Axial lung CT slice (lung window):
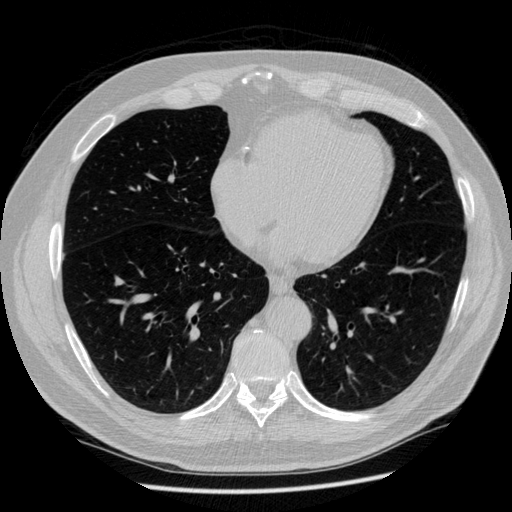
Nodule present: no